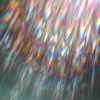
Label: sunburn